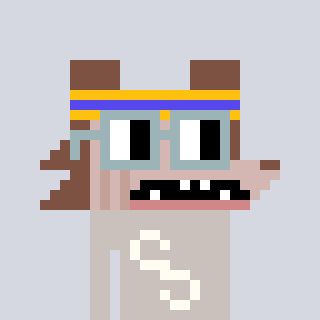
a pixel art character with square dark gray glasses, a werewolf-shaped head and a foggrey-colored body on a cool background